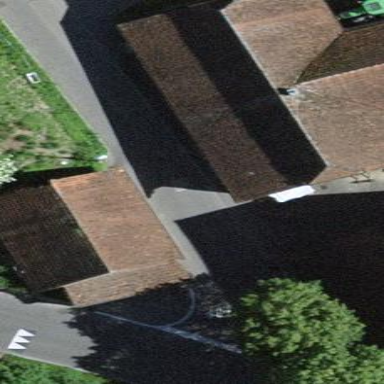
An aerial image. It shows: Garage building.